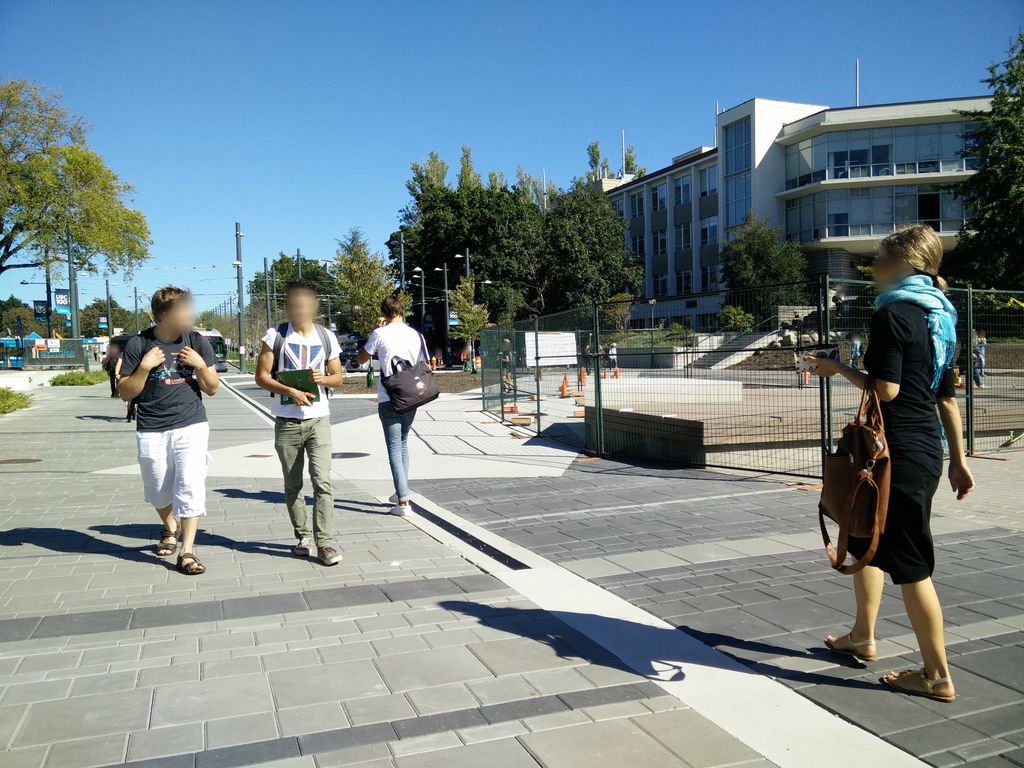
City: vancouver